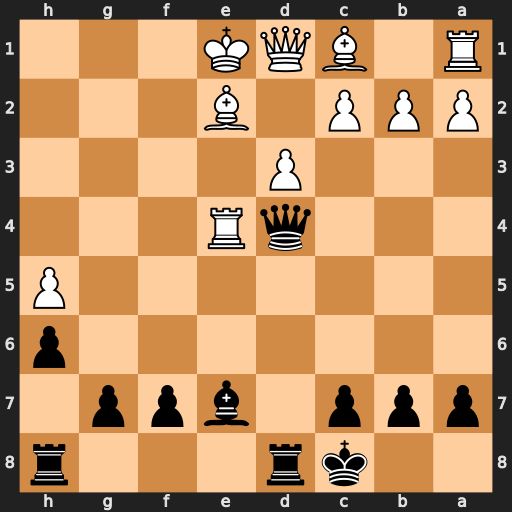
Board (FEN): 2kr3r/ppp1bpp1/7p/7P/3qR3/3P4/PPP1B3/R1BQK3
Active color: b
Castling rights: Q
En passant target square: -
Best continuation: Bh4+ Rxh4 Qxh4+